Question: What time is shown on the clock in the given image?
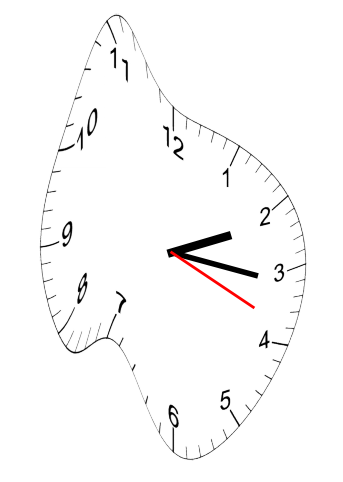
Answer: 02:16:19